Question: I'm using UITableViewCell.
I'd like to programatically change the UITableViewCell's mode from Delete to Edit when user is canceled delete.
Please let me know how to change.
Thank you for your help.
Here is trying code.
'''
- (void)alertView:(UIAlertView *)alertView didDismissWithButtonIndex:(NSInteger)buttonIndex {
UITableViewCell *aCell;
aCell = [self tableView:gbl_tableView cellForRowAtIndexPath:gbl_indexPath];
if (buttonIndex == 0){
NSUInteger row = (NSUInteger) [gbl_indexPath row];
[userListStr removeObjectAtIndex:row];
[userImage removeObjectAtIndex:row];
[gbl_tableView deleteRowsAtIndexPaths:[NSArray arrayWithObject:gbl_indexPath]
withRowAnimation:UITableViewRowAnimationAutomatic];
}
else if (buttonIndex == 1) {
// When user canceled.
[aCell setEditing:NO animated:YES]; <==== ??? I can't know how.. This code don't work.
}
}
'''

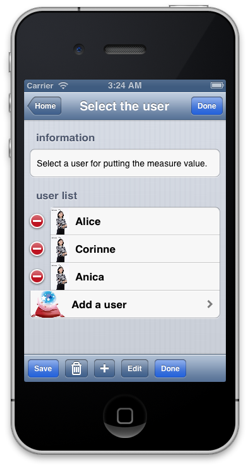
Answer: Is it possible 'aCell' is null/nil? I believe the proper way to pull the cell form the UITAbleViewController is something like:
'''
UITableViewCell *cell = [self.tableView cellForRowAtIndexPath:nowIndex];
'''
In your case it would be
'''
UITableViewCell *cell = [gbl_tableView cellForRowAtIndexPath: gbl_indexPath];
'''